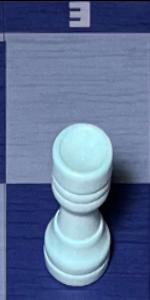
Label: Rook_White